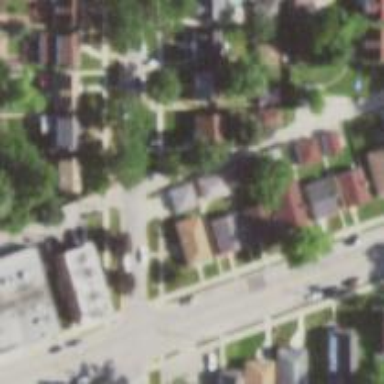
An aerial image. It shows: Alley classified as service road.